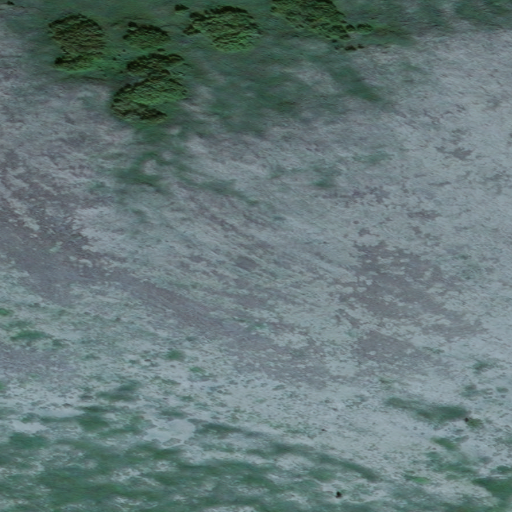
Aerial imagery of mountains in Alaska named Nushagak Hills containing only unknown